Field crop: maize
Growth stage: 2
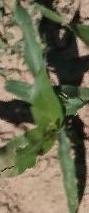
Species: maize